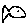
Label: fish